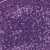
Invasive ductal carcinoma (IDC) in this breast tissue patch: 0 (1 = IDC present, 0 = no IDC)